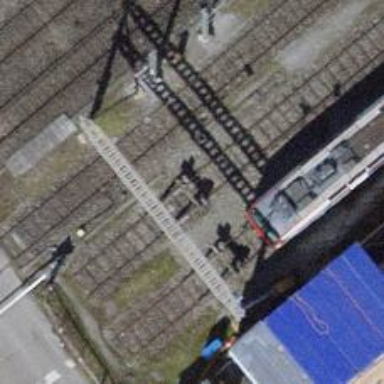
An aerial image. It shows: Railway buffer stop.